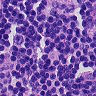
Metastatic tissue present: no